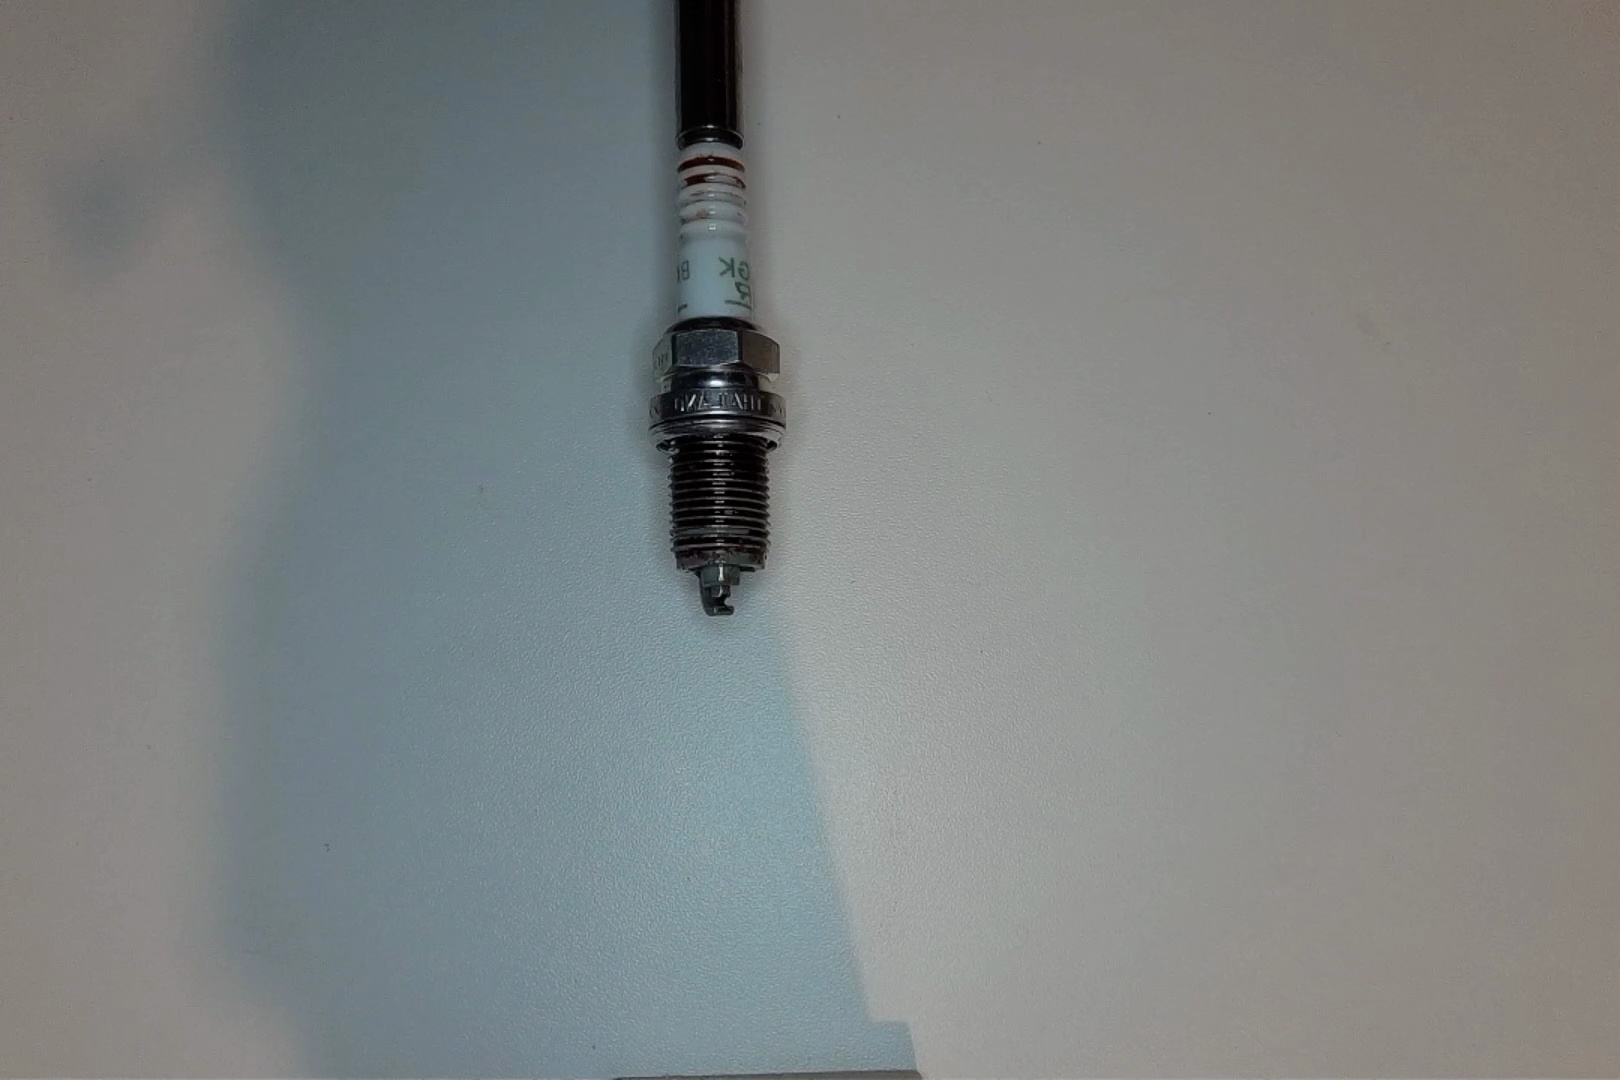
Label: anomaly